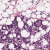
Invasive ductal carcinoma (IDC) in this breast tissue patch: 0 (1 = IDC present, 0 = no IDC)